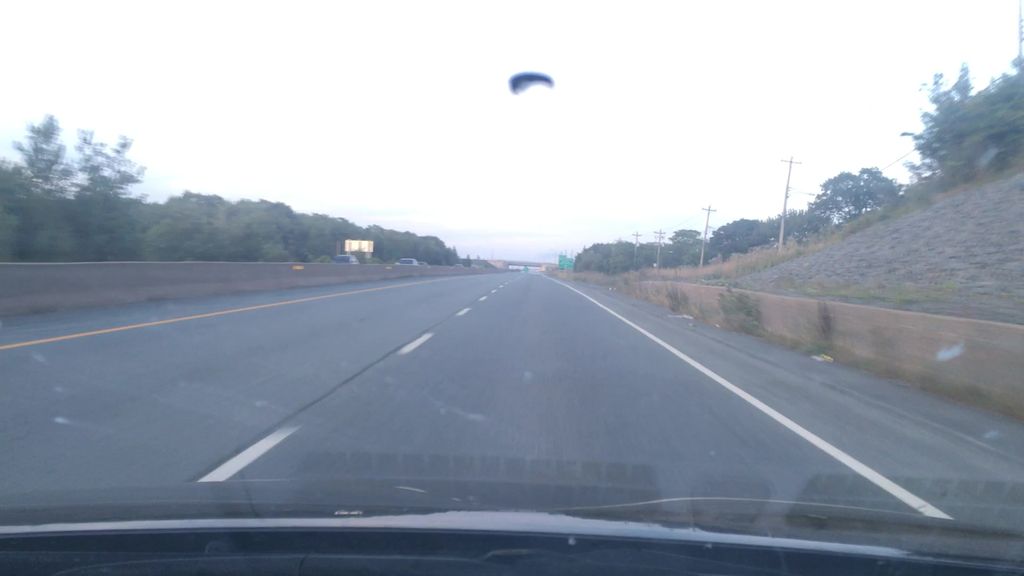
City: halifax